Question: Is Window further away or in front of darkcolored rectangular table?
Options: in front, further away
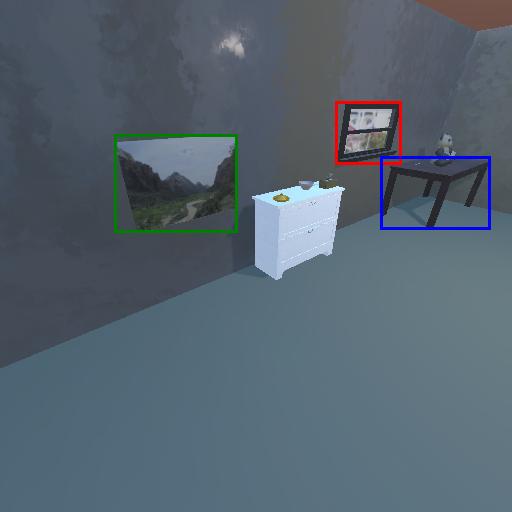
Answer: in front